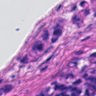
Metastatic tissue present: yes